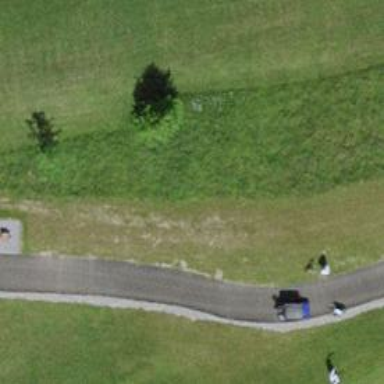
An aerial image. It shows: Designated golf cartpath for service vehicles.